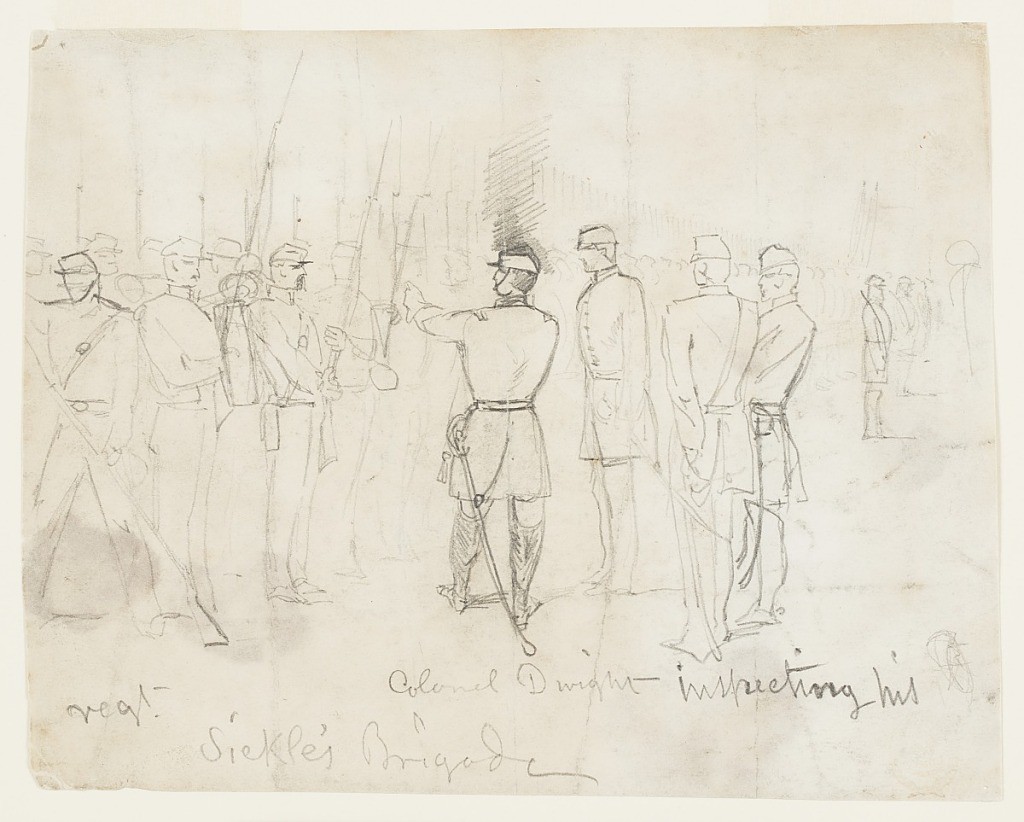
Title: Col. Dwight Inspecting His Regiment
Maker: Winslow Homer, American, 1836–1910
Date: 1862
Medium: Graphite on paper
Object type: Drawing
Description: Horizontal view of officers and faintly indicated lines of soldiers.